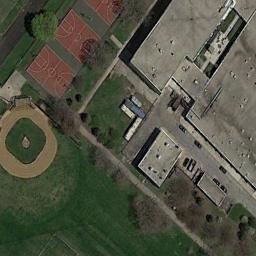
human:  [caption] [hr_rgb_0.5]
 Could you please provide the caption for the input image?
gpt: Some basketball courts next to a baseball diamond and some buildings beside .

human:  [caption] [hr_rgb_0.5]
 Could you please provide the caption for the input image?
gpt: There are two basketball courts in the middle of grass next to a building .

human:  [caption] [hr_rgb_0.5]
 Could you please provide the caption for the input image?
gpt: There are several basketball courts in the upper left corner .

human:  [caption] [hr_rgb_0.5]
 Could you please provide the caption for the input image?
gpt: Beside the lawn there is a basketball court next to the buildings and a runway .

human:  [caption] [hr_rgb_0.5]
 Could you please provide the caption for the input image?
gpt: The baseball field is next to three basketball courts .